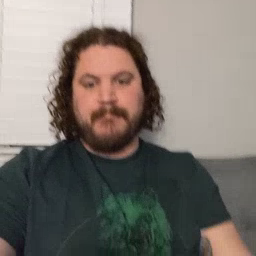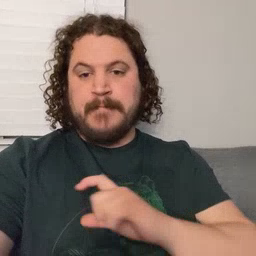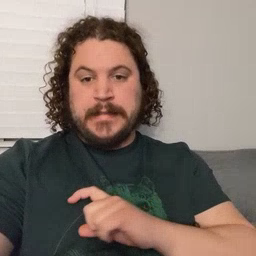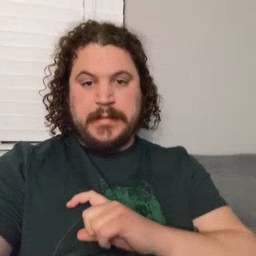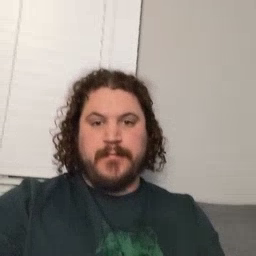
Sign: police